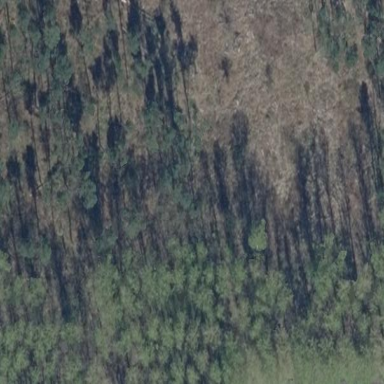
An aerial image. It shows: Forest area.